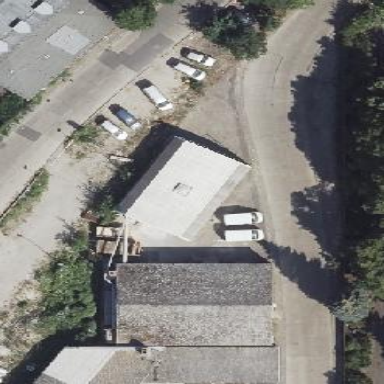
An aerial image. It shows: Commercial building.